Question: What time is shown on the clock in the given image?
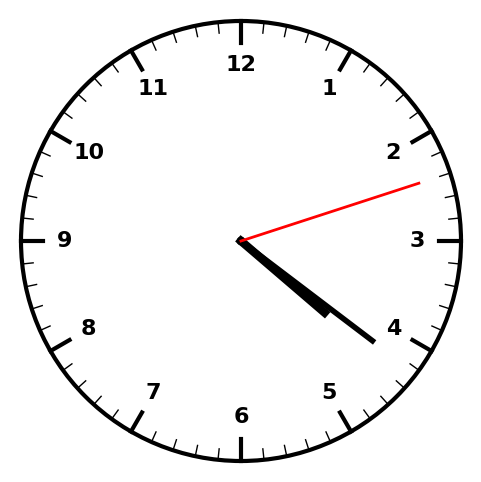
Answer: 04:21:12